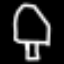
Label: mushroom